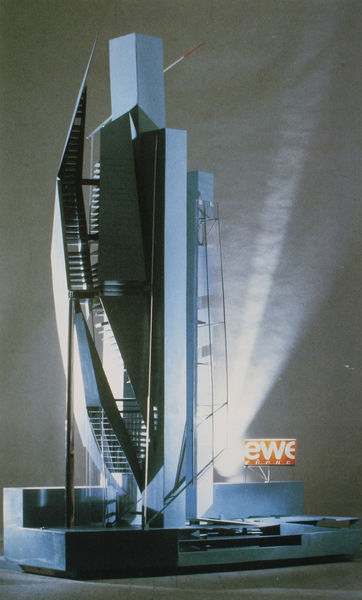
Titel: "Skyline der Medien", Hamburg, Erster Medienturm, Modellansicht
Künstler: Coop Himmelblau
Schlagwörter: blau, glas, licht, gebäude, haus, architektur, sockel, spitze, turm, hellblau, schrift, modell, modern, treppe, metall, foto, buchstaben, entwurf, plan, stahl, bau, hochhaus, wolkenkratzer, strahler, ewe